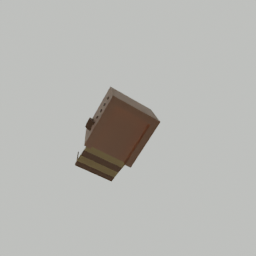
Label: architecture